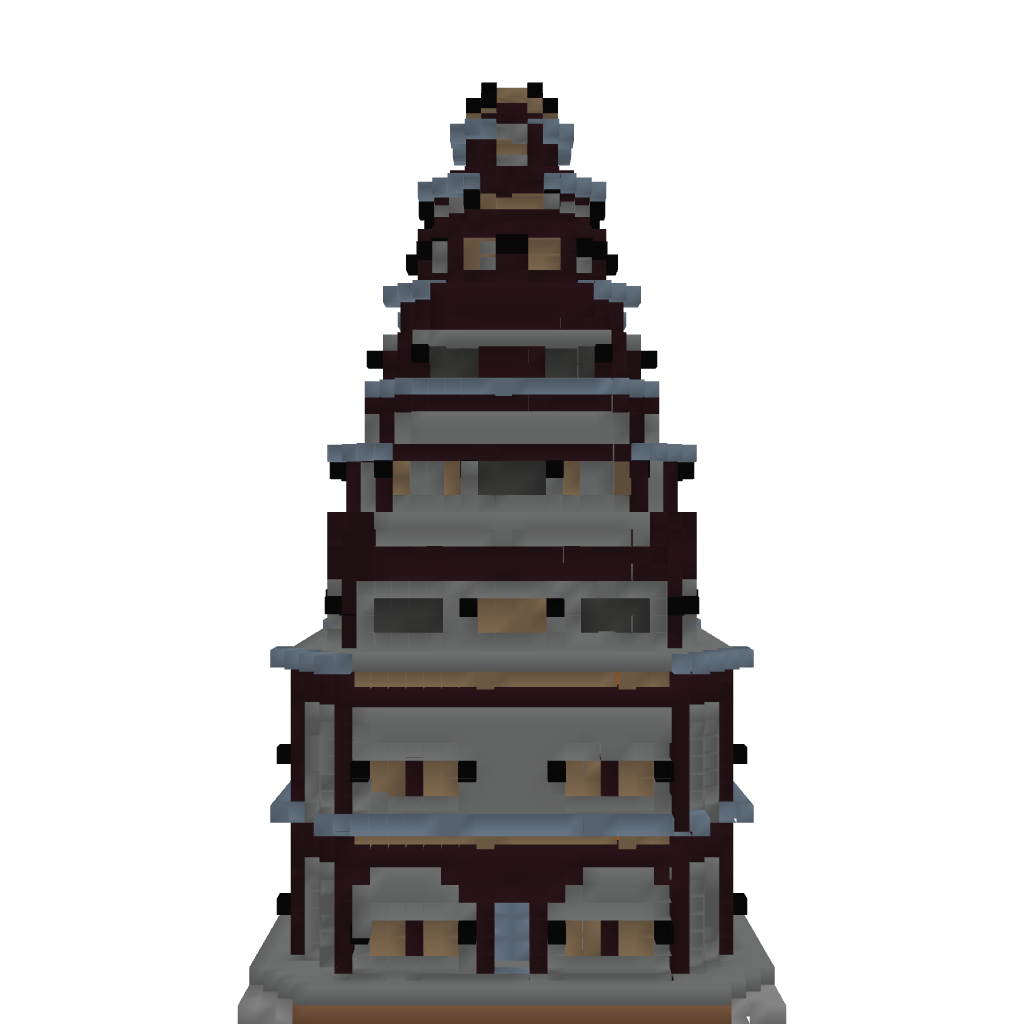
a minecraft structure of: Tower Maze